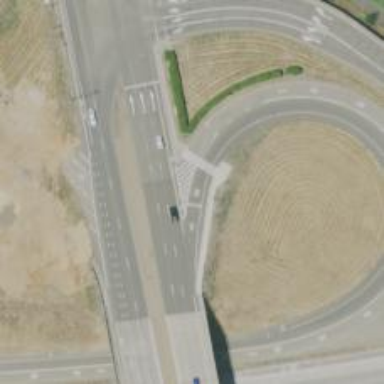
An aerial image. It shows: Motorway link.